Interaction volume radius: 5 \u00c5
Interaction volume height: 25 \u00c5
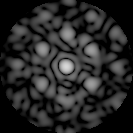
Disorder parameter: 0.4947